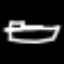
Label: bed